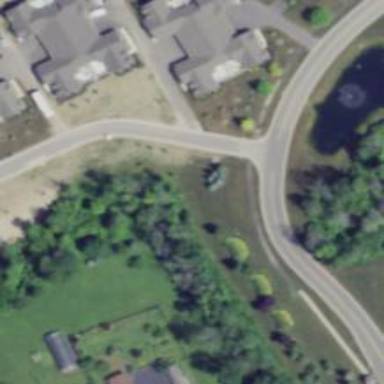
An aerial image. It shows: Unmarked road crossing.